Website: walmart
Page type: customer-info-address
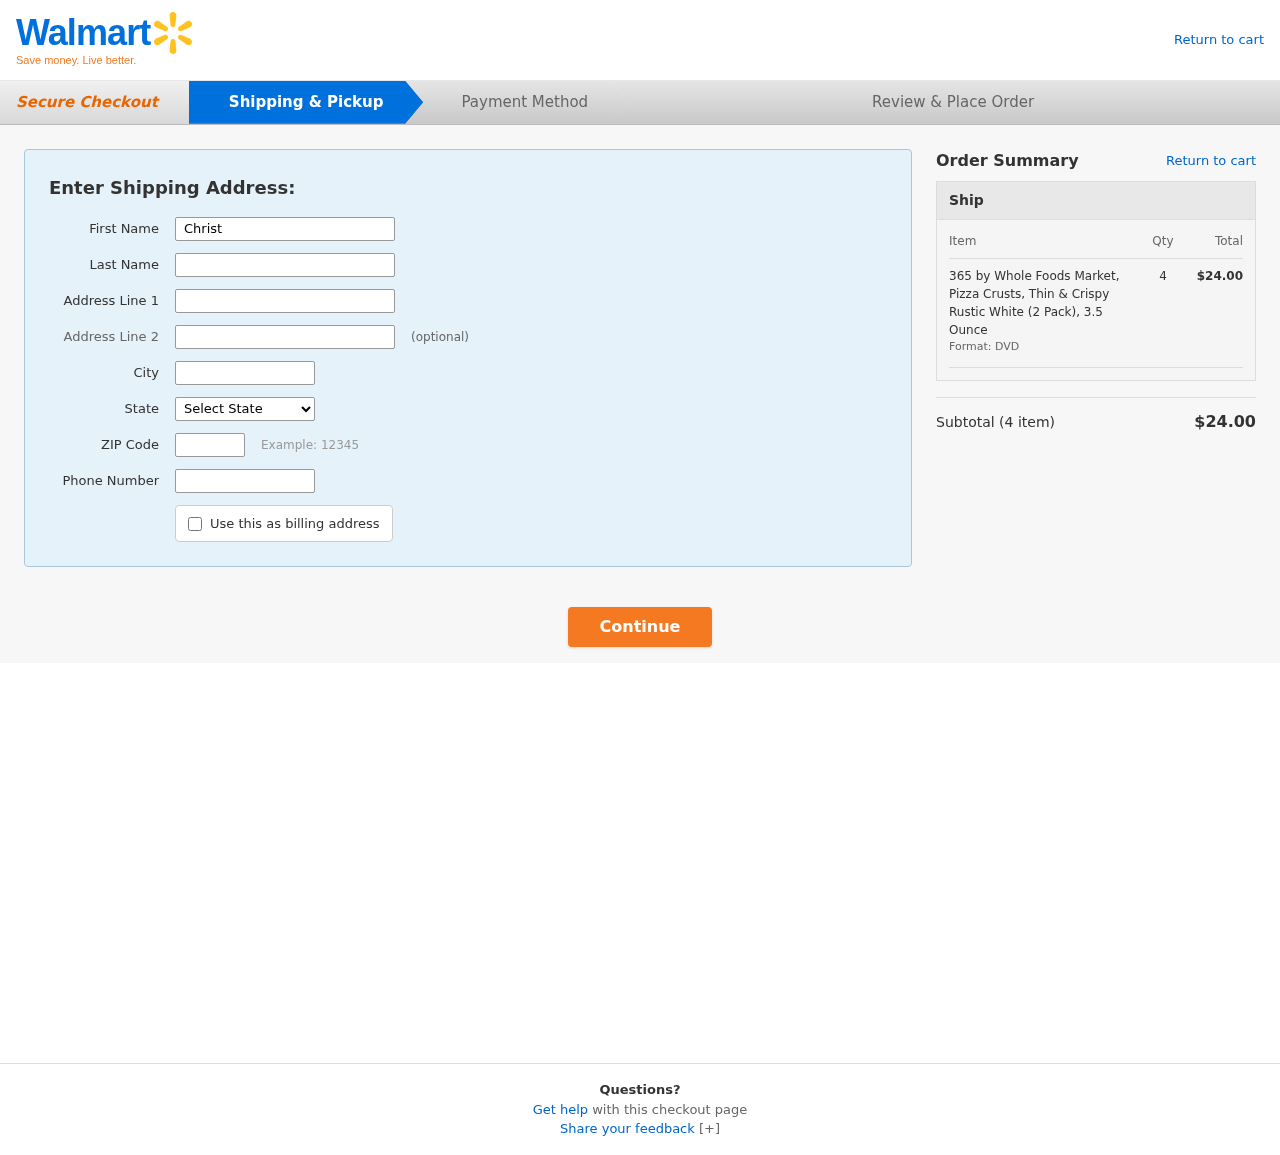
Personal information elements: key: PII_CITY
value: Lake Michaelfort
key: PII_FIRSTNAME
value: Christine
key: PII_LASTNAME
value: Warren
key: PII_PHONE
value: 2284899166
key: PII_POSTCODE
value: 86081
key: PII_STATE
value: VI
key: PII_STREET
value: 383 Delacruz Villages
Product elements: key: PRODUCT1_NAME
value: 365 by Whole Foods Market, Pizza Crusts, Thin & Crispy Rustic White (2 Pack), 3.5 Ounce
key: PRODUCT1_QUANTITY
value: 4
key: PRODUCT1_LINE_TOTAL
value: $24.00
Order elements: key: ORDER_NUM_ITEMS
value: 4
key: ORDER_SUBTOTAL
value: $24.00